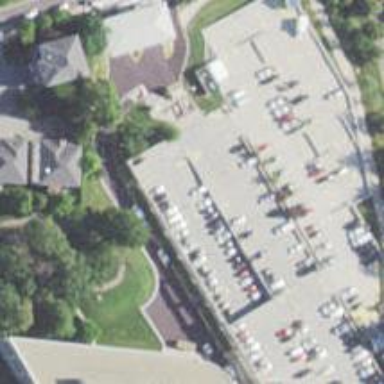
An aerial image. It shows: Multi-storey office building with parking amenity.